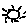
Label: sun